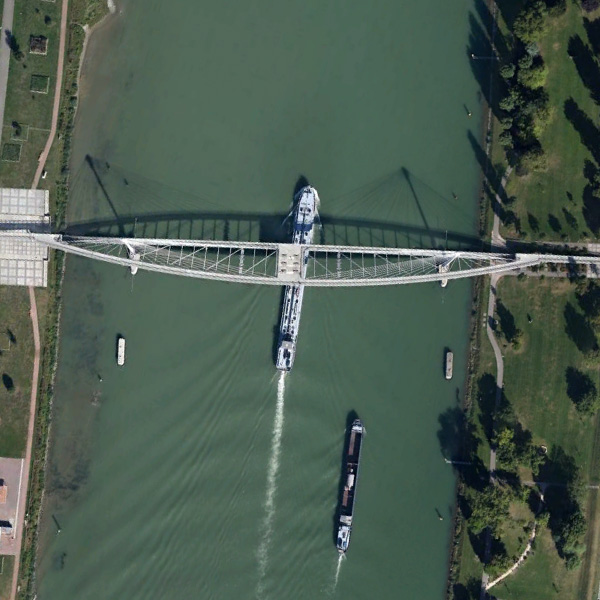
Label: Bridge